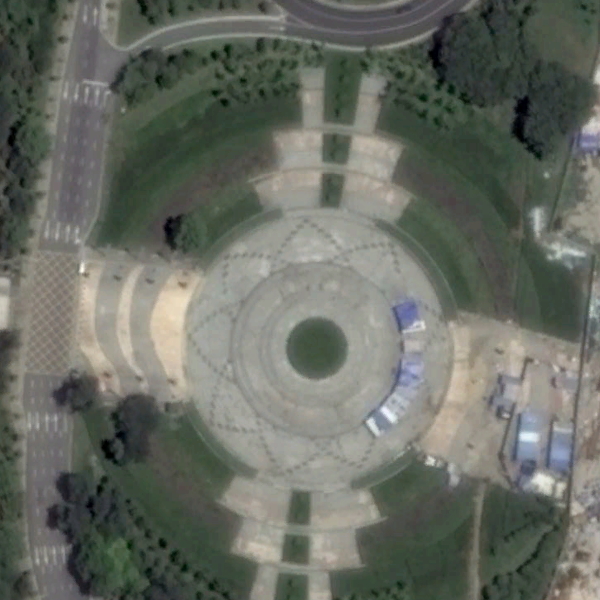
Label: Square